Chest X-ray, PA view. Patient: 31 years old, sex M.
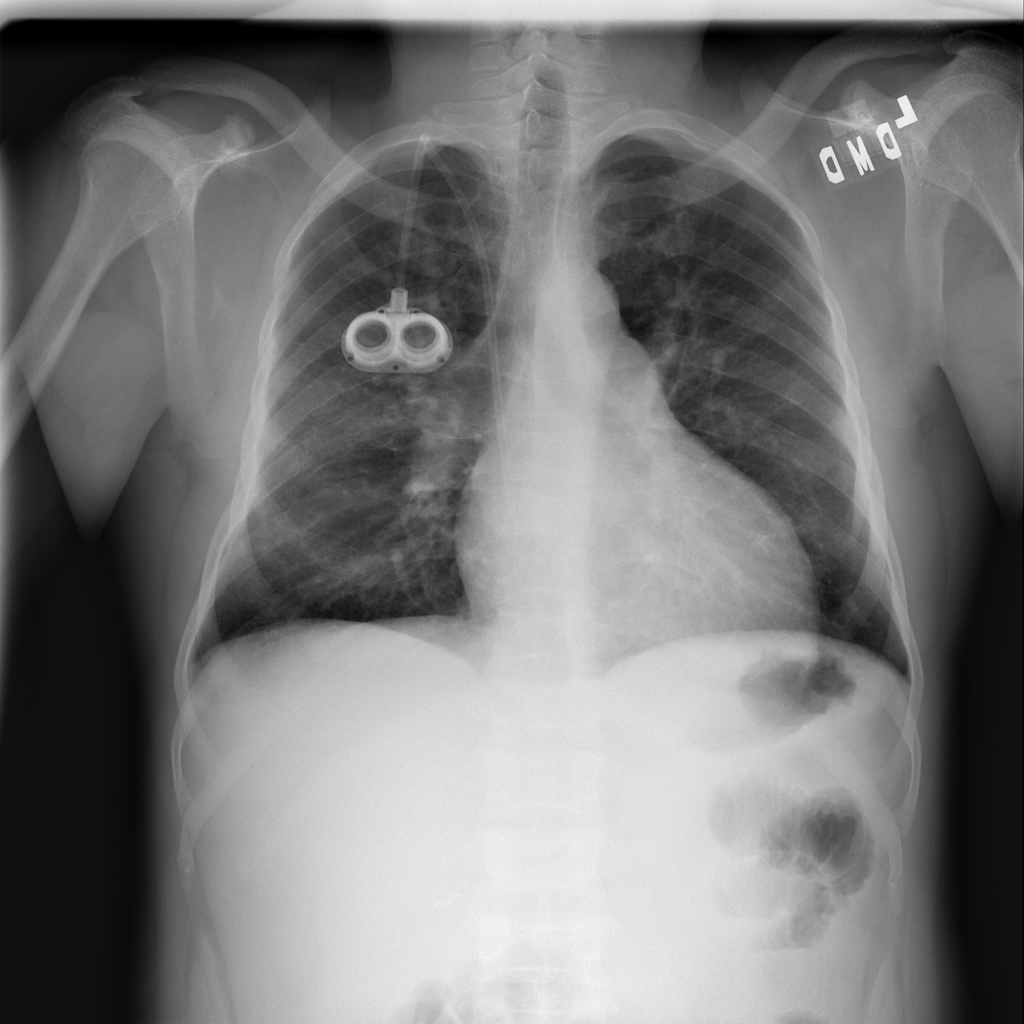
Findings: Cardiomegaly